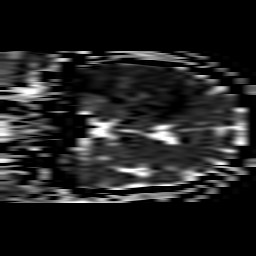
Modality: ADC
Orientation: coronal
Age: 54
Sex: male
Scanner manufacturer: philips
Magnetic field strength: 1.5 T
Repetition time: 4.689 s
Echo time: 0.07822 s